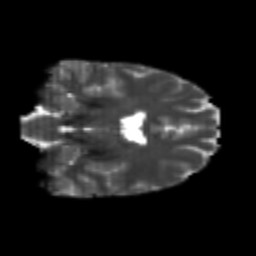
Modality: T2w
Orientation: coronal
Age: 25
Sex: female
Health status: healthy
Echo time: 0.074 s